This is a demodulated (Hilbert-envelope) spectrum computed from a bearing vibration snapshot; the dashed markers indicate where each bearing fault type would appear (BPFO, BPFI, BSF, FTF). Diagnose the bearing from this image, choosing from: normal, inner_race, outer_race, ball.
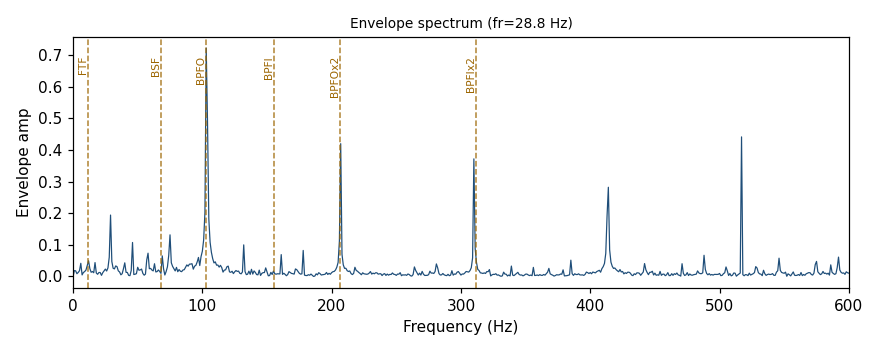
Answer: outer_race